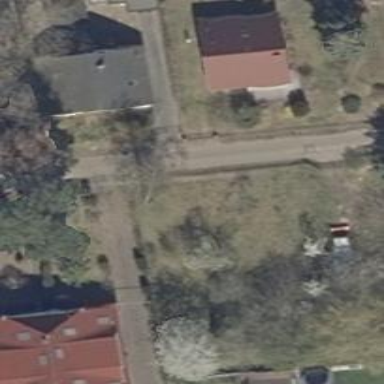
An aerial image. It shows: Residential road.